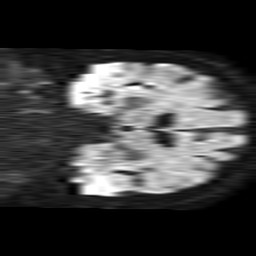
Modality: TRACE
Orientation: coronal
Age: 81
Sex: female
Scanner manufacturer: philips
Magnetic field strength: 1.5 T
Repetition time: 4.6 s
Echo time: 0.08631 s